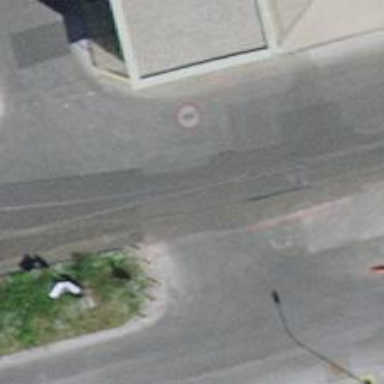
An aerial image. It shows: Railway level crossing.